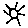
Label: sun